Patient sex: F
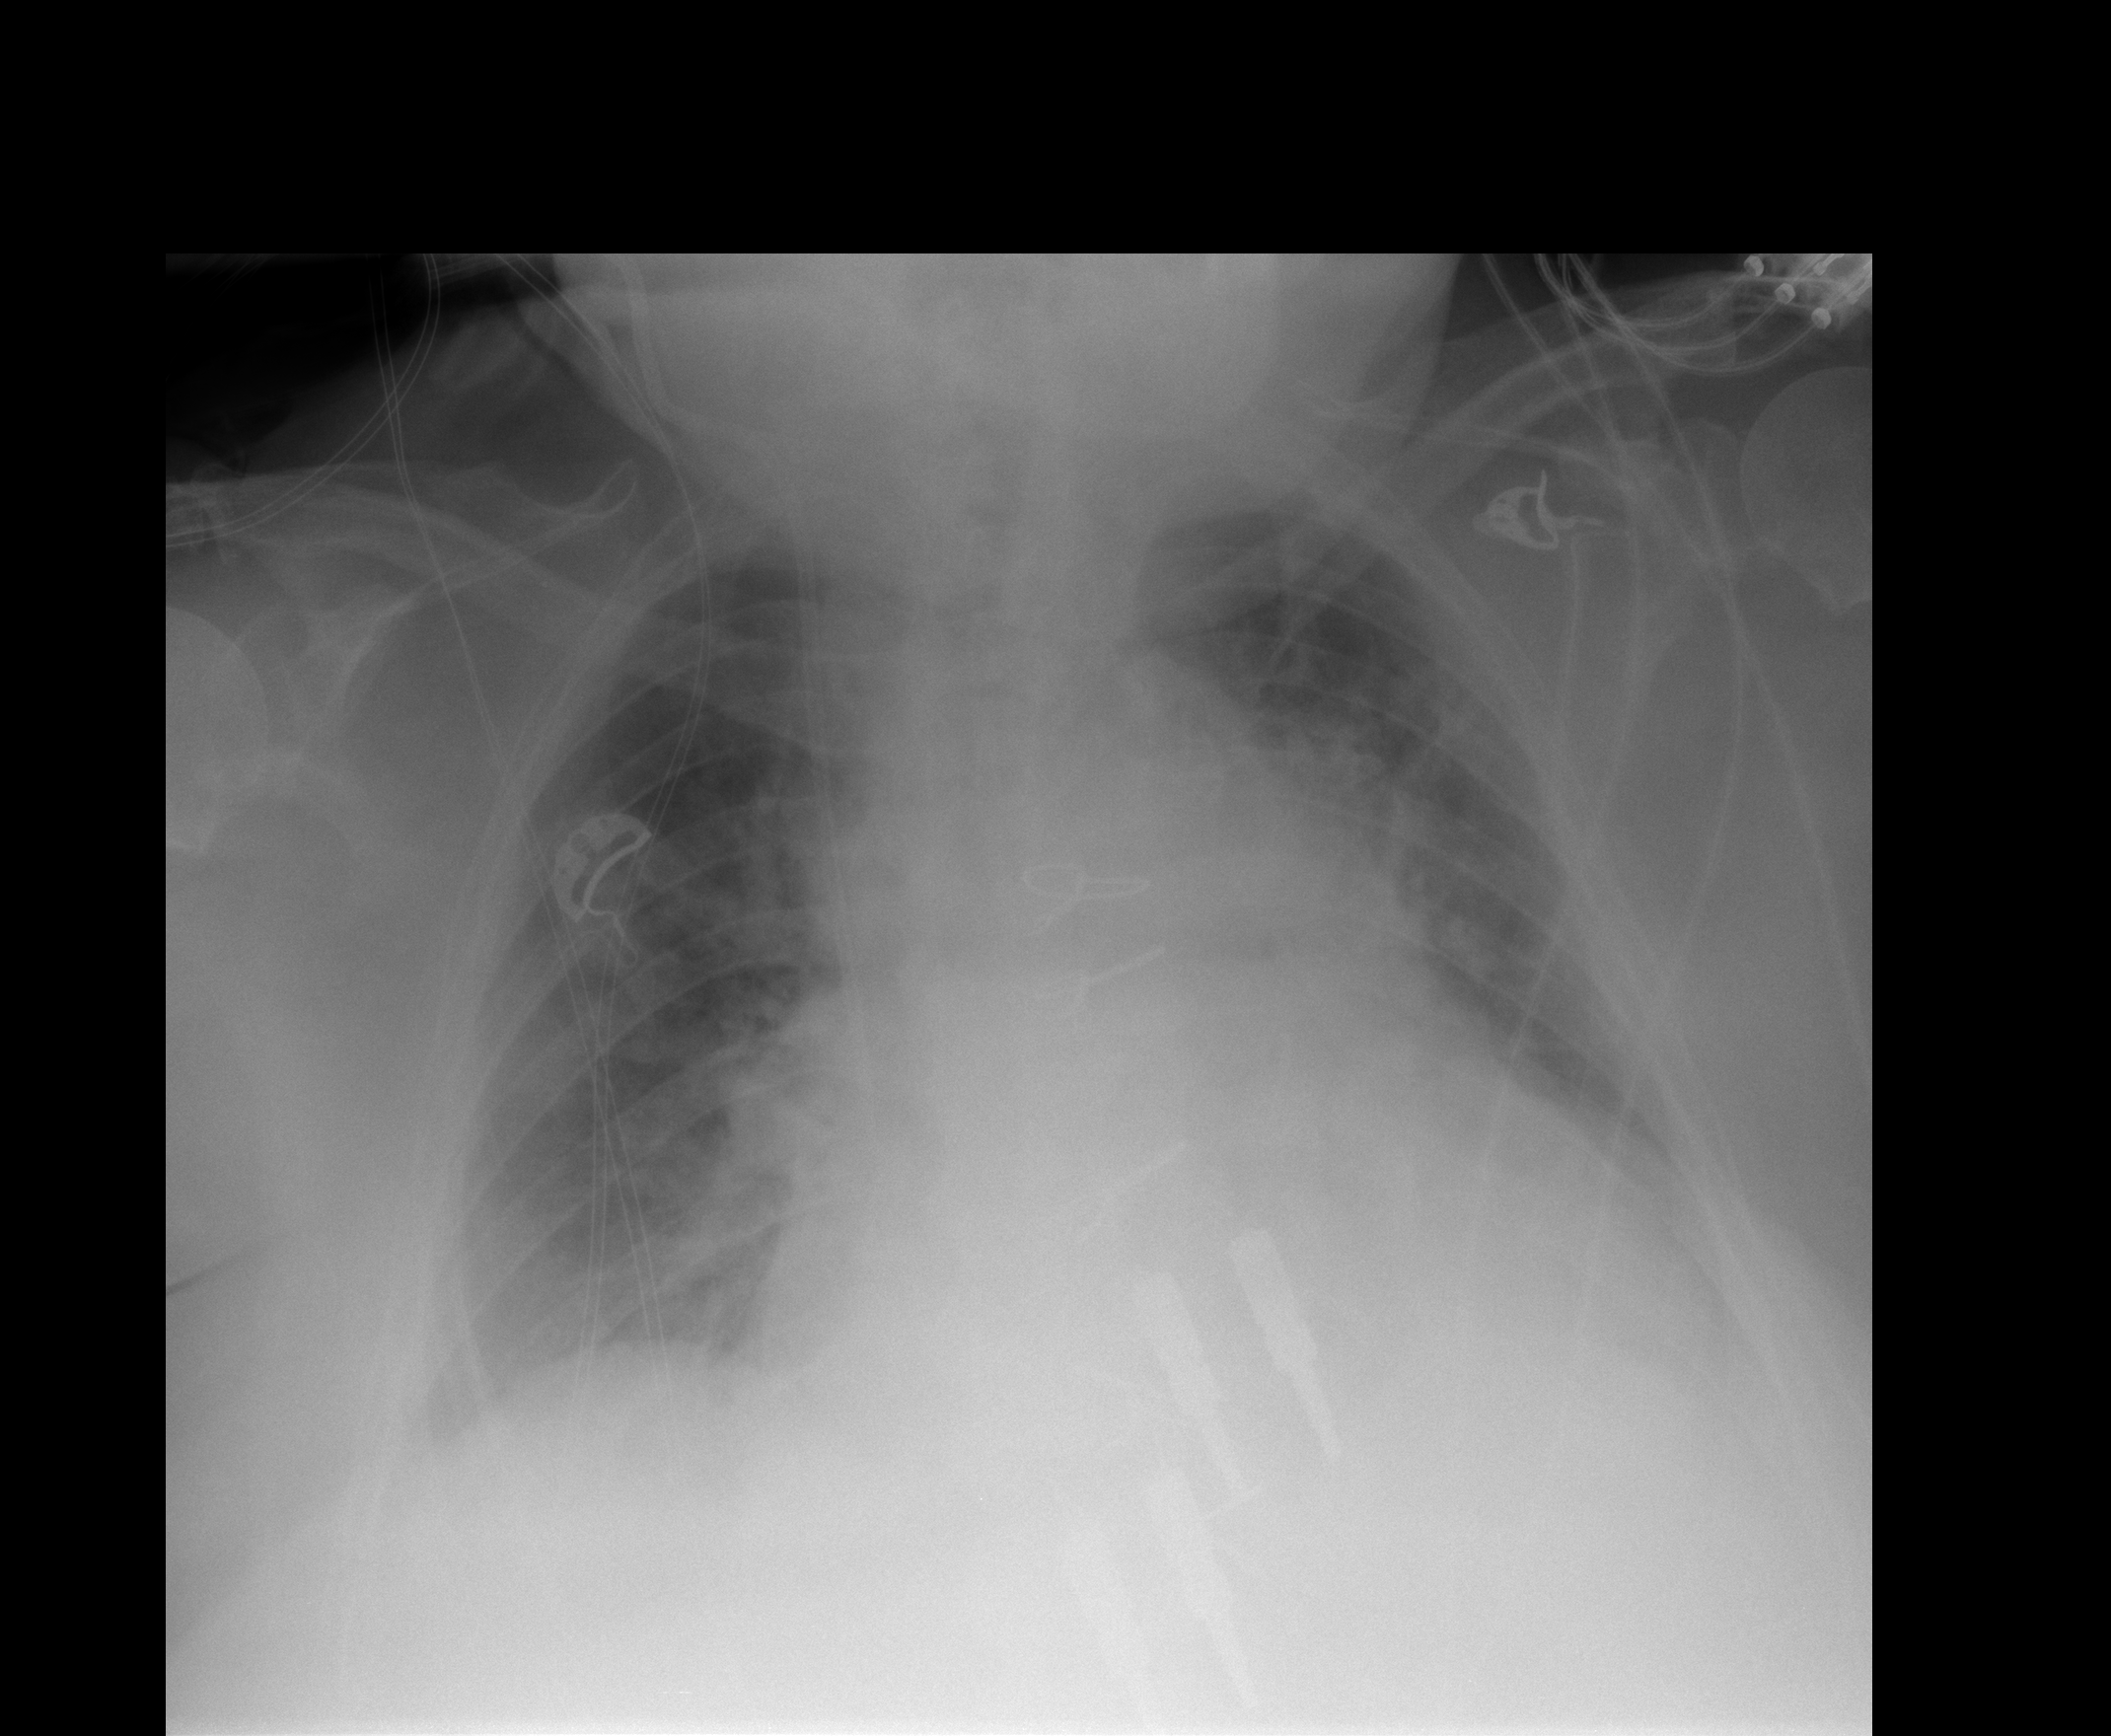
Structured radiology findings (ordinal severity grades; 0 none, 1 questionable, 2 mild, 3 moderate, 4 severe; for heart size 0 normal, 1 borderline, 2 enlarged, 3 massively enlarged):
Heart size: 3
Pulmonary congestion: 2
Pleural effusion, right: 2
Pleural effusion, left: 2
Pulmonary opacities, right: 0
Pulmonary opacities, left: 0
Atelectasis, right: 2
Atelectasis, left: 2